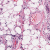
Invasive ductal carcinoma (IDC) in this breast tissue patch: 1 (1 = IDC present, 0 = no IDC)